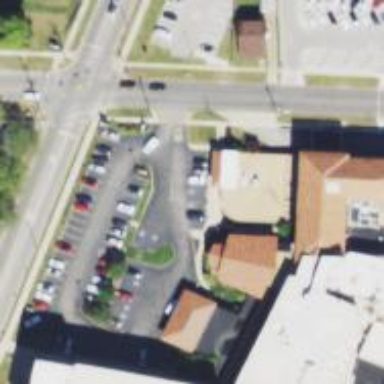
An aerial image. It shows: Healthcare clinic.